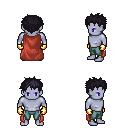
a pixel art fantasy rpg character, male body template, dark elf, purple skin, maroon cape, teal pants, raven bedhead hairstyle, gold gloves, four views (front, back, left, right), 2x2 character sprite sheet, small pixel art, hard edges, no anti-aliasing